Aerial crown-view tile of a tropical tree (Barro Colorado Island, Panama), acquired 20240716:
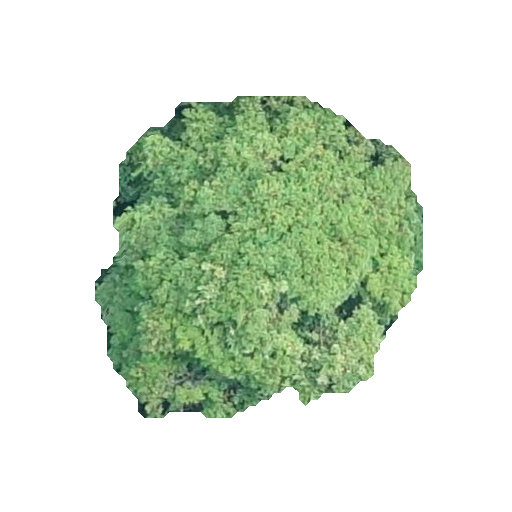
Species: Pouteria reticulata
GBIF accepted scientific name: Pouteria reticulata
Crown area: 128.407 m²